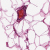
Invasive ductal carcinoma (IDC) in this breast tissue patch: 0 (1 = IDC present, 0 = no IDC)